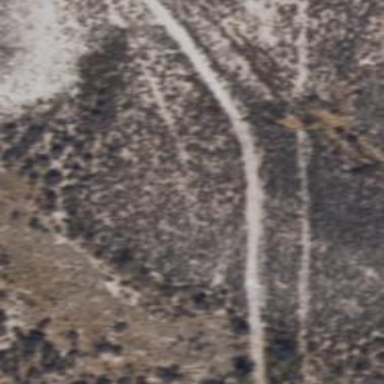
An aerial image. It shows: Path with excellent trail visibility.